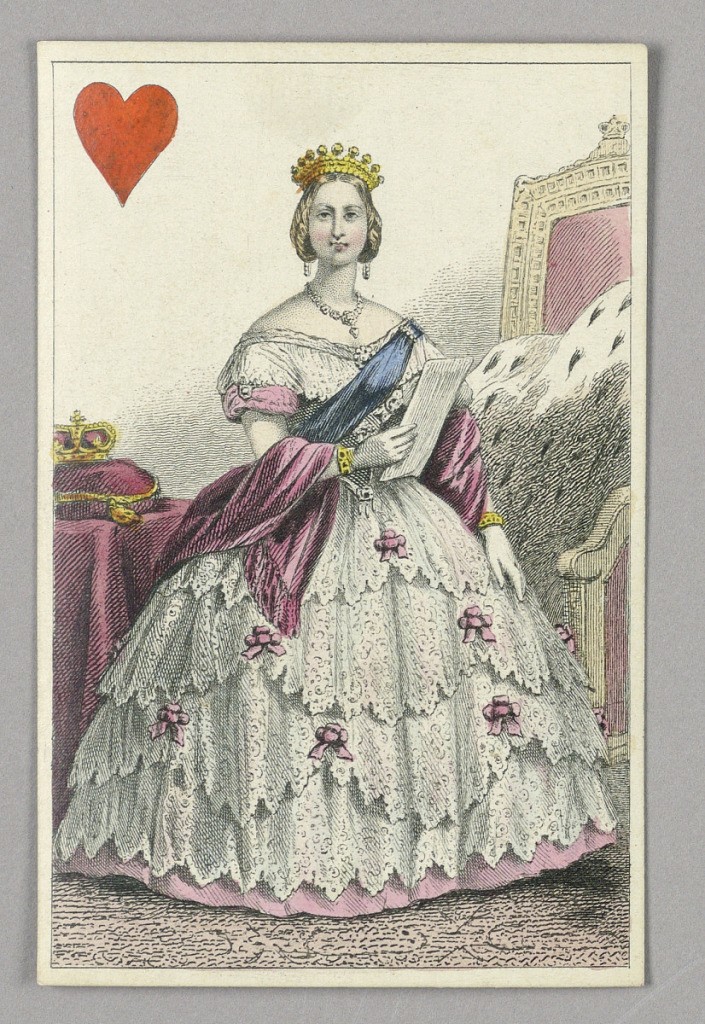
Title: Victoria, Queen of Hearts from Set of "Jeu Imperial–Second Empire–Napoleon III" Playing Cards
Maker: B.P. Grimaud, Paris, France
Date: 1858
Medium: Lithograph on glazed paper
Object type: Playing Card
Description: Victoria, Queen of Hearts from Set of "Jeu Imperial-Second Empire-Napoleon III" Playing Cards.